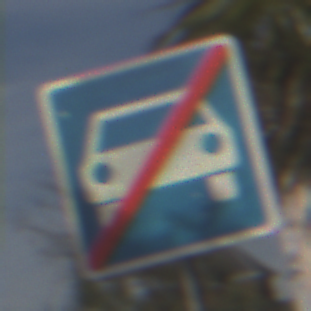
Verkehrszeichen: EndeKraftfahrstrasse
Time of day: MorningAfternoon
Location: Outdoor (Urban)
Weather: PartlyCloudy
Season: NotSpecified
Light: Natural